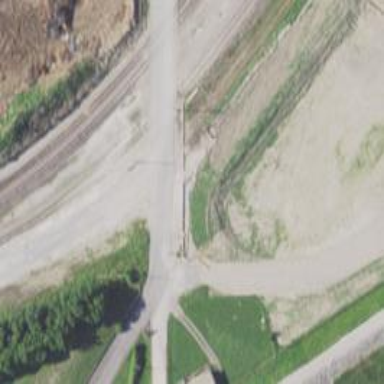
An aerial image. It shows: Railway level crossing.